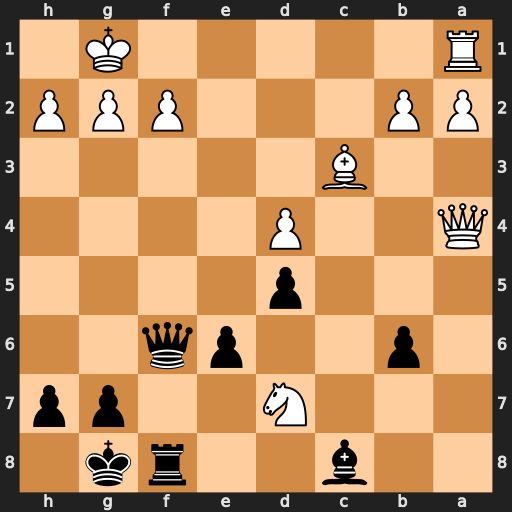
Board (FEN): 2b2rk1/3N2pp/1p2pq2/3p4/Q2P4/2B5/PP3PPP/R5K1
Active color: b
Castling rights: -
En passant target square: -
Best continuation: Qxf2+ Kh1 Qf1+ Rxf1 Rxf1#